【题型】解答题　【知识点】平面几何　【难度】medium
如图，在 $\triangle ABC$ 中，$O$ 为 $AC$ 上一点，以 $O$ 为圆心，$OC$ 长为半径作圆，与 $BC$ 相切于点 $C$，过点 $A$ 作 $AD \perp BO$，交 $BO$ 的延长线于点 $D$，且 $\angle AOD = \angle BAD$。

(1) 求证：$AB$ 为 $\odot O$ 的切线；

(2) 若 $BC=6$，$\tan\angle ABC=\dfrac{4}{3}$，求 $OD$ 的长。
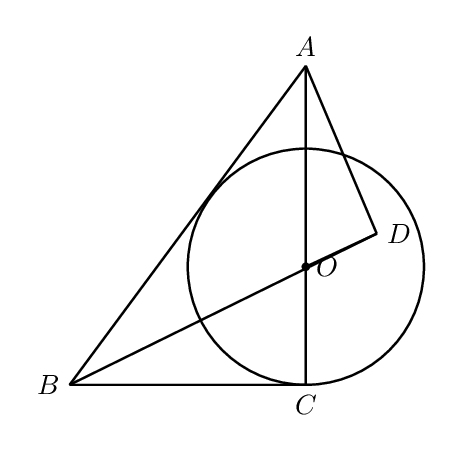
【解答】
【答案】(1)见解析

(2)$\sqrt{5}$

【分析】

【详解】（1）证明：过点$O$作$AB$边上的垂线，并交$AB$于点$E$，

$\because AD \perp BO$，\\
$\therefore \angle ADB=90^\circ$，\\
$\therefore \angle BAD+\angle ABD=90^\circ$，$\angle AOD+\angle OAD=90^\circ$。\\

$\because \angle AOD=\angle BAD$，\\
$\therefore \angle ABD=\angle OAD$。\\

又$\because BC$是$\odot O$的切线，\\
$\therefore AC \perp BC$，\\
$\therefore \angle BCO=90^\circ$，\\
$\therefore \angle BOC+\angle OBC=90^\circ$。\\

$\because \angle BOC=\angle AOD$，\\
$\therefore \angle OBC=\angle OAD$，\\
$\therefore \angle OBC=\angle ABD$，即$\angle OBC=\angle OBE$。\\

$\because OE \perp AB$，\\
$\therefore \angle OEB=90^\circ=\angle BCO$。\\

又$\because OB=OB$，\\
$\therefore \triangle OBC \cong \triangle OBE \ (\text{AAS})$，\\
$\therefore OE=OC$。\\

又$\because OE \perp AB$，\\
$\therefore AB$是$\odot O$的切线。\\

（2）$\because AC \perp BC$，\\
$\therefore \tan\angle ABC=\dfrac{AC}{BC}=\dfrac{4}{3}$。\\

又$\because BC=6$，\\
$\therefore AC=BC \cdot \tan\angle ABC=6 \times \dfrac{4}{3}=8$，\\
$AB=\sqrt{AC^2+BC^2}=\sqrt{8^2+6^2}=10$。\\

$\because \triangle OBC \cong \triangle OBE$，\\
$\therefore BE=BC=6$，\\
$\therefore AE=AB-BE=10-6=4$。\\

$\because OE \perp AB$，\\
$\therefore \tan\angle EAO=\dfrac{OE}{AE}=\dfrac{BC}{AC}$，\\
$\therefore OE=\dfrac{BC \cdot AE}{AC}=\dfrac{6 \times 4}{8}=3$，\\
即$\odot O$的半径为$3$，\\
$\therefore OC=OE=3$，\\
$\therefore OA=AC-OC=8-3=5$，\\
$OB=\sqrt{BC^2+OC^2}=\sqrt{6^2+3^2}=3\sqrt{5}$。\\

$\because \angle OBC=\angle OAD$，$\angle AOD=\angle BOC$，\\
$\therefore \triangle OAD \backsim \triangle OBC$，\\
$\therefore \dfrac{OA}{OB}=\dfrac{OD}{OC}$，\\
$\therefore OD=\dfrac{OA \cdot OC}{OB}=\dfrac{5 \times 3}{3\sqrt{5}}=\sqrt{5}$。
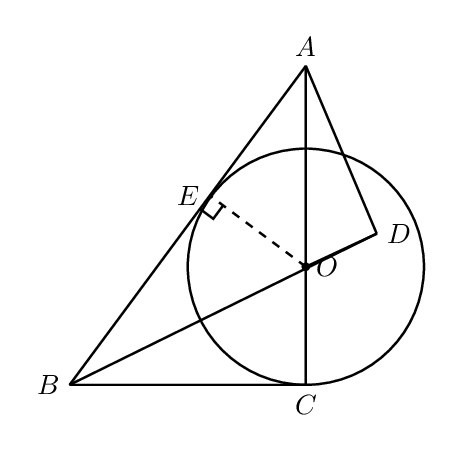